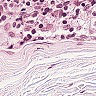
Metastatic tissue present: no